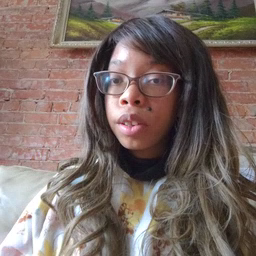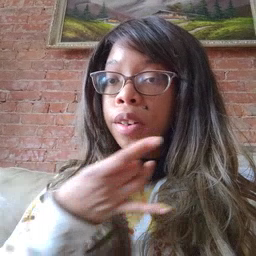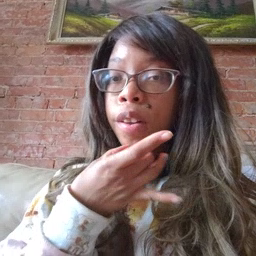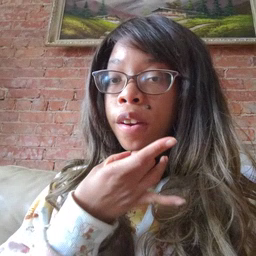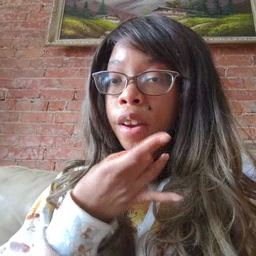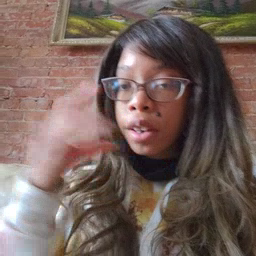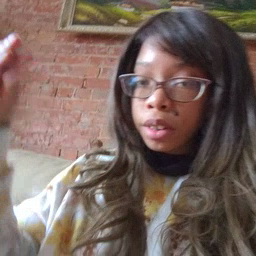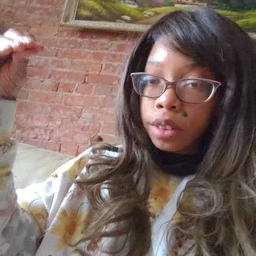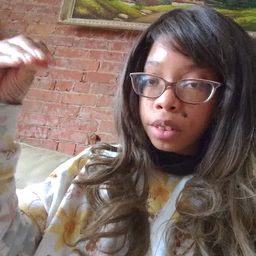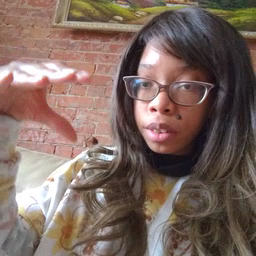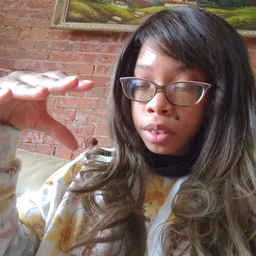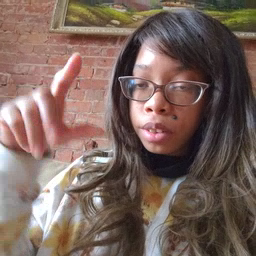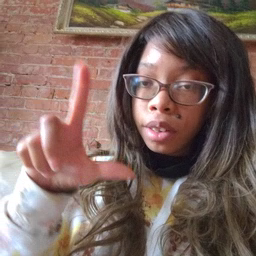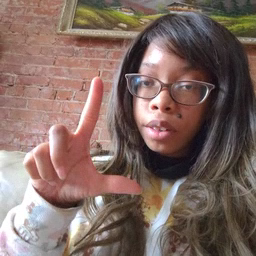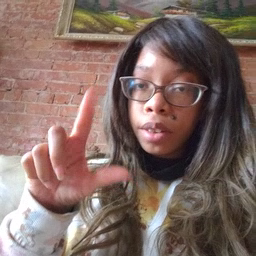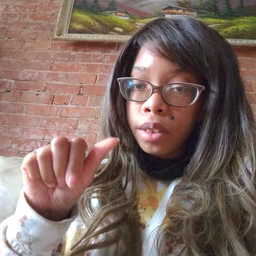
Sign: lamp